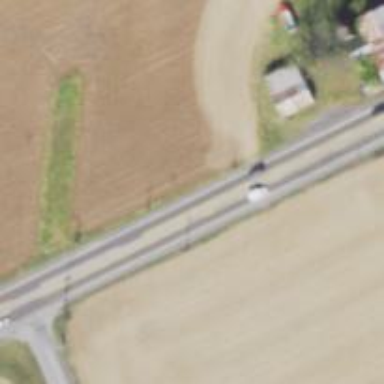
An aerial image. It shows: Asphalt road designated as trunk highway.